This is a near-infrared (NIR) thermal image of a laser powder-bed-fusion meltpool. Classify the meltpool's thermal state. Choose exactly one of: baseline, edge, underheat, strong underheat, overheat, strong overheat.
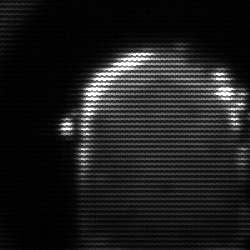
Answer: baseline